Field crop: maize
Growth stage: 2
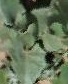
Species: datura